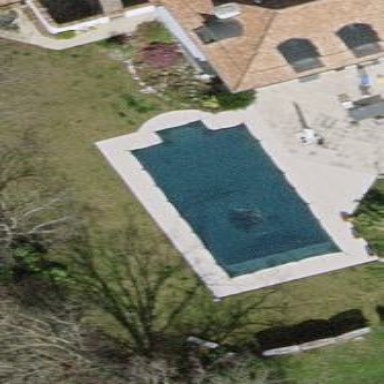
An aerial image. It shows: Swimming pool located in leisure land.